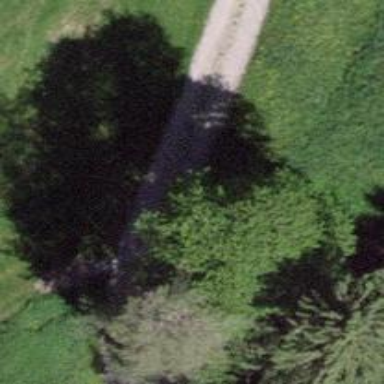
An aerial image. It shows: Ground path.